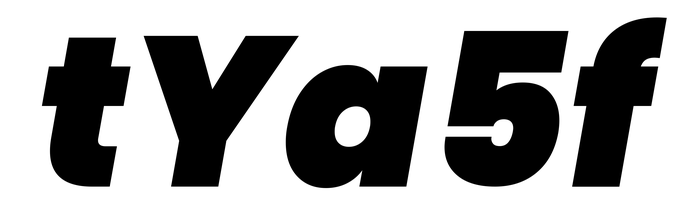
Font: Poppins-BlackItalic